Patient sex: M
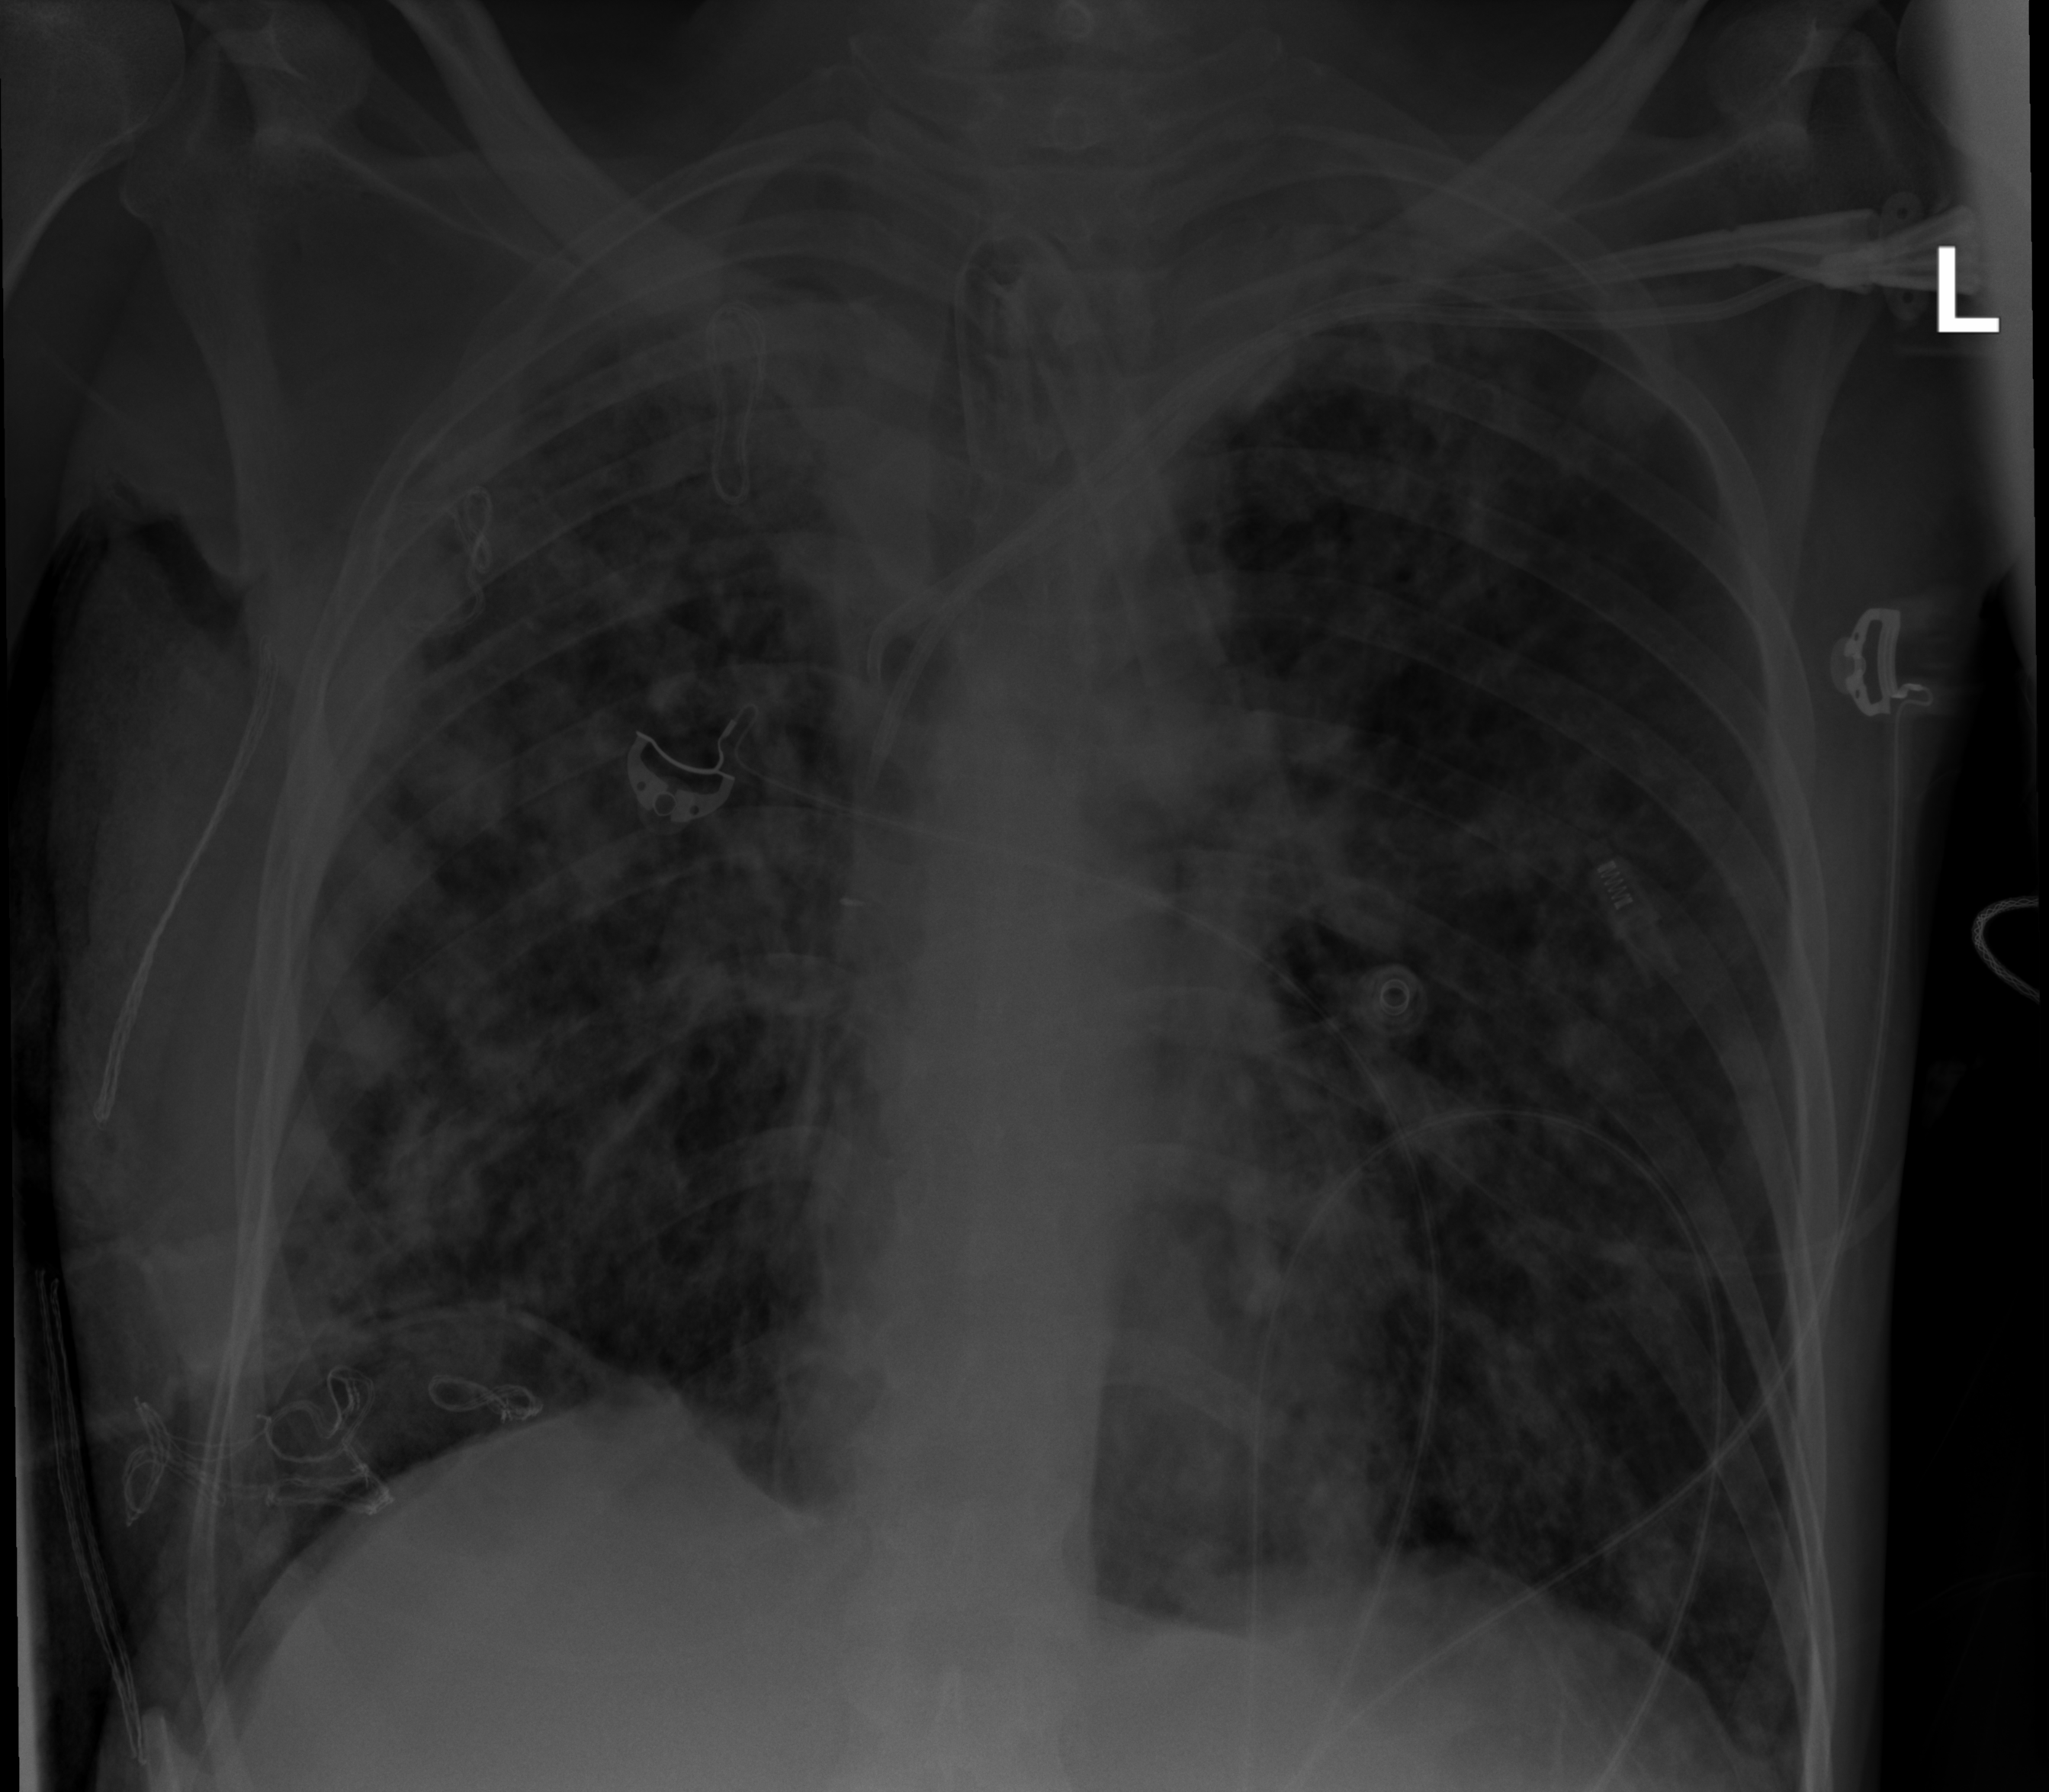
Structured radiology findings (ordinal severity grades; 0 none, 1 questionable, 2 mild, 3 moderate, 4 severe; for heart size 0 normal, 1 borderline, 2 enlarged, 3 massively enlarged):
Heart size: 0
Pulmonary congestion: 2
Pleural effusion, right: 2
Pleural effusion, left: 2
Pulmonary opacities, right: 4
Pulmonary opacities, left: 3
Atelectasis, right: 3
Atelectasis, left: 2